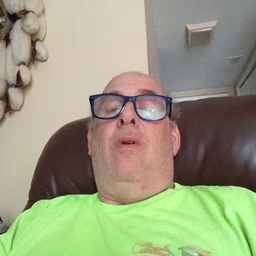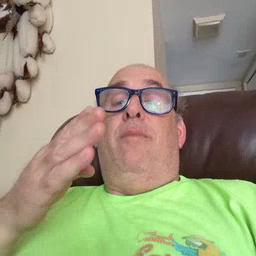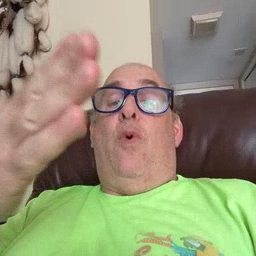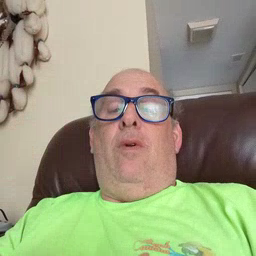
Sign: boat